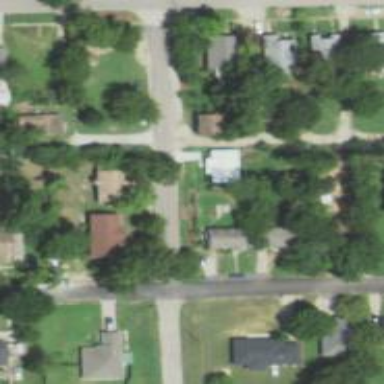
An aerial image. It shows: Alley classified as service road.